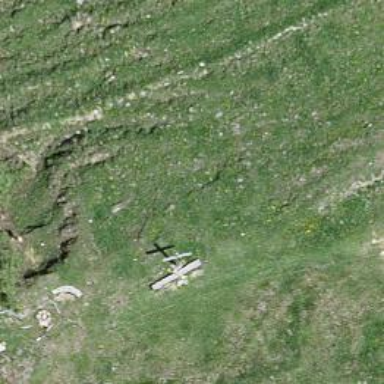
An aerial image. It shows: Wayside cross with historic significance.